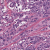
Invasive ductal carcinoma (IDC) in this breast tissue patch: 1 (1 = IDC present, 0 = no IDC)